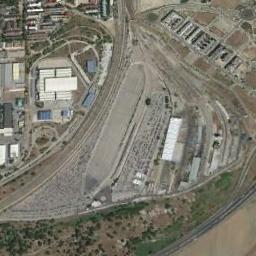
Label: railway_station